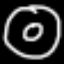
Label: donut